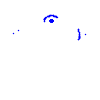
Particle: kaon